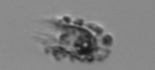
Label: Tintinnopsis